Question: When I use 'maven-war-plugin' to get a war package and then use 'maven-resources-plugin' to copy this war file to another dictionary, the war file becomes larger from 4M to 8M.
Here is the POM,
'''
<build>
<plugins>
<plugin>
<artifactId>maven-war-plugin</artifactId>
<version>2.2</version>
<executions>
<execution>
<id>default-war</id>
<phase>package</phase>
<goals>
<goal>war</goal>
</goals>
<configuration>
<warName>FirstIssue</warName>
</configuration>
</execution>
</executions>
</plugin>
<plugin>
<artifactId>maven-resources-plugin</artifactId>
<version>3.0.1</version>
<executions>
<execution>
<id>copy-resources</id>
<phase>install</phase>
<goals>
<goal>copy-resources</goal>
</goals>
<configuration>
<outputDirectory>../../GTISServer/iis-gtis-web/src/main/webapp/downloadResource/firstIssue</outputDirectory>
<resources>
<resource>
<directory>target</directory>
<includes>
<include>FirstIssue.war</include>
</includes>
<filtering>true</filtering>
</resource>
</resources>
</configuration>
</execution>
</executions>
</plugin>
</plugins>
</build>
'''
When I run Maven:install in IDEA, I got two war files, one created by 'maven-war-plugin' is 4M, and the other one created by 'maven-resources-plugin' is 8M.
And I cannot open this 8M war with any zip tools.

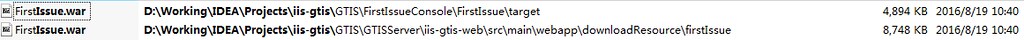
Answer: I think it has to do with the '<filtering>' tag. It is recommended not to filter binary files.
Pls. see it here : <URL>